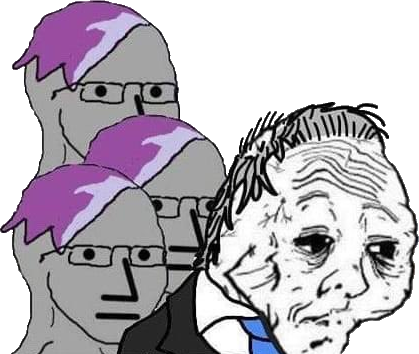
Label: 5_Yes_Honey